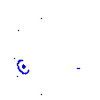
Particle: proton